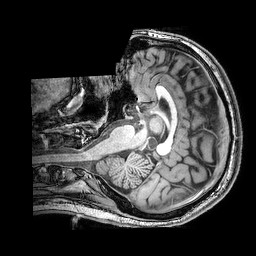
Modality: T1w
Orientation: axial
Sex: male
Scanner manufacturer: philips
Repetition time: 0.008191 s
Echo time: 0.00378 s